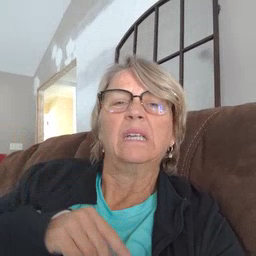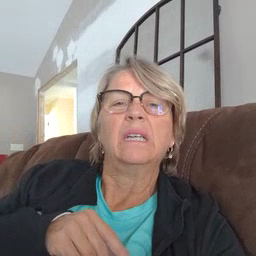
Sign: sticky